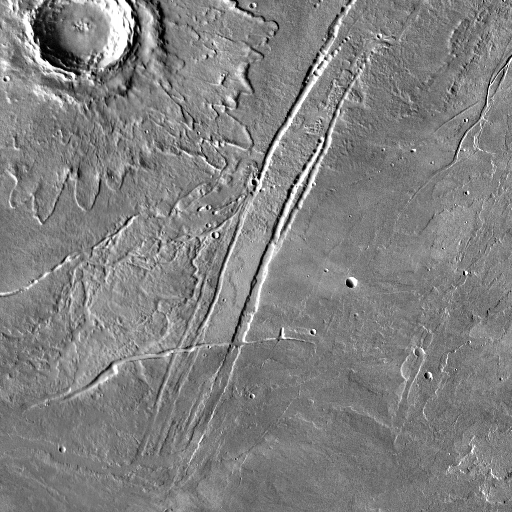
Crater classes present: Background, Other, Layered